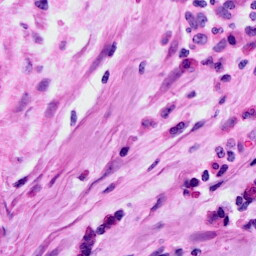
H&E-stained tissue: Cervix